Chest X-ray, PA view. Patient: 52 years old, sex F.
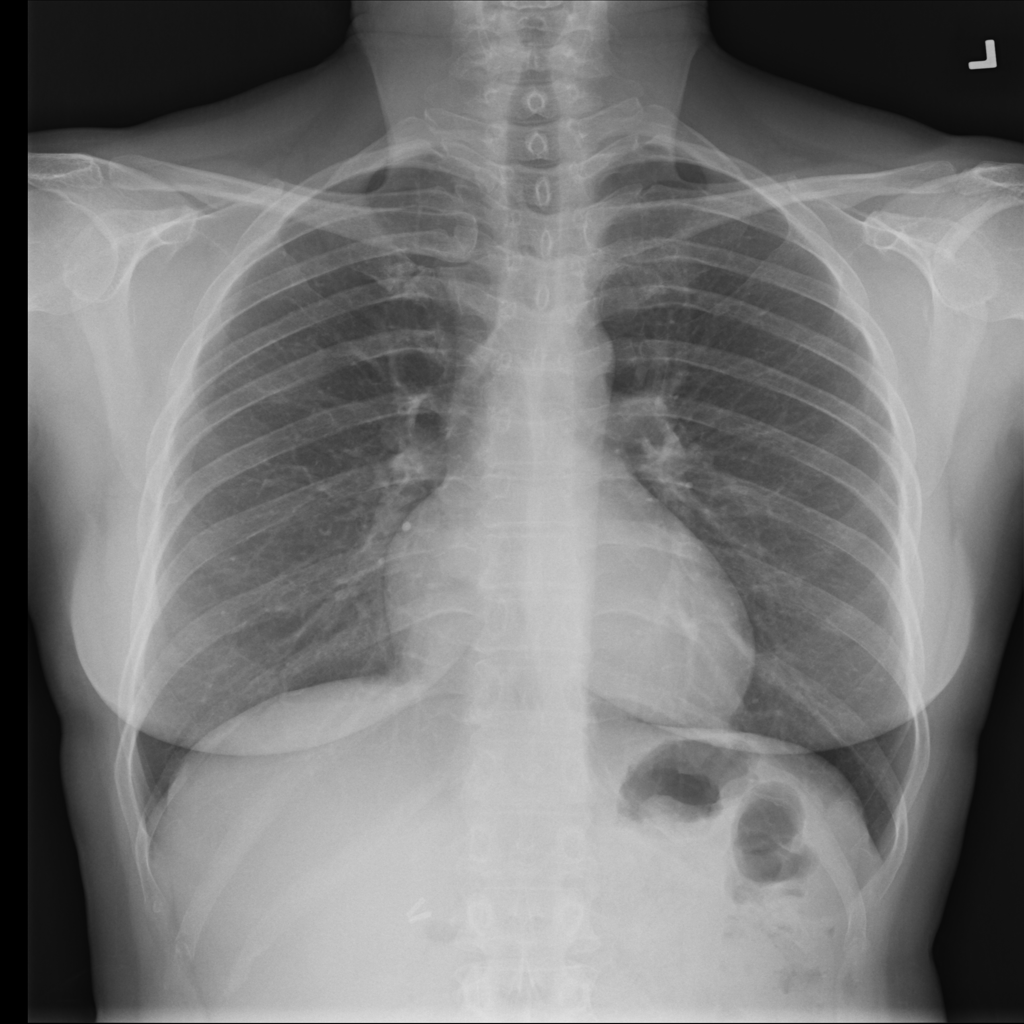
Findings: No Finding